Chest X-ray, AP view. Patient: 53 years old, sex M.
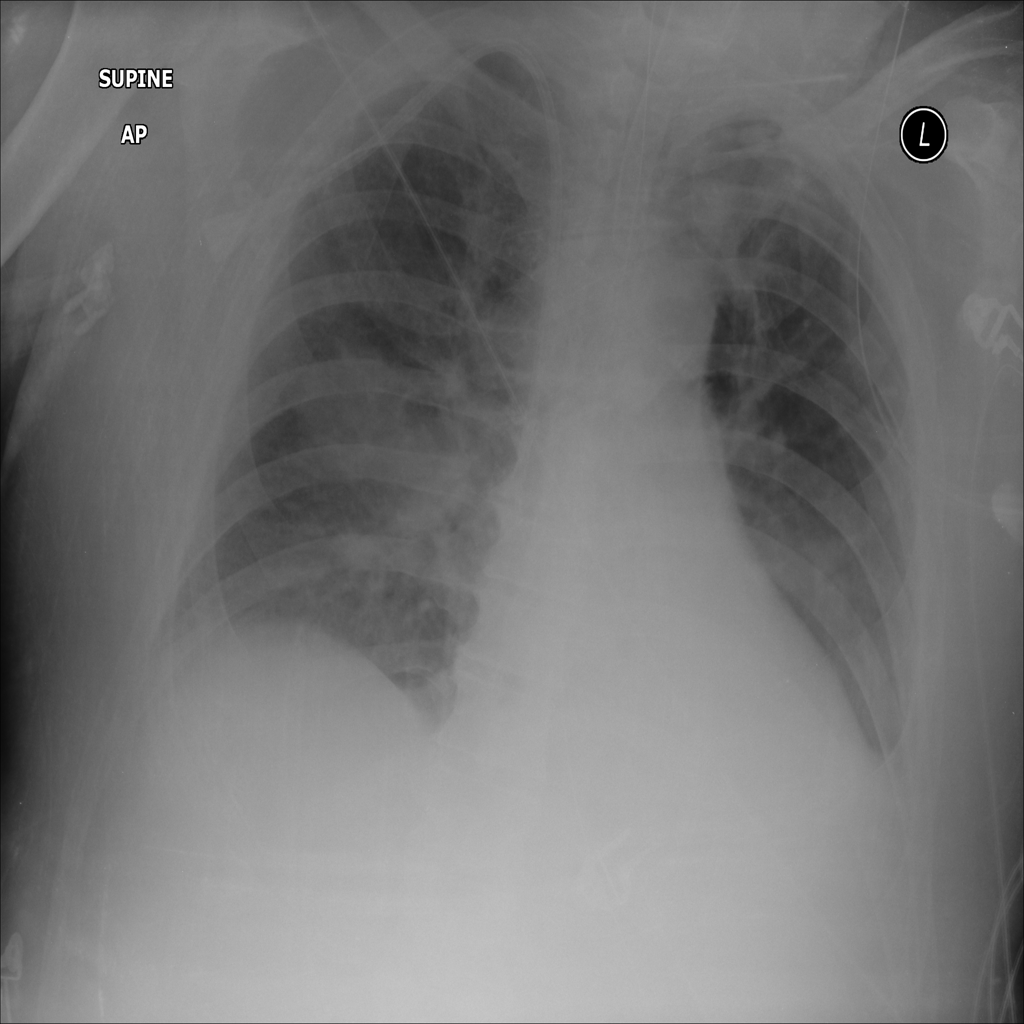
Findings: Consolidation, Effusion